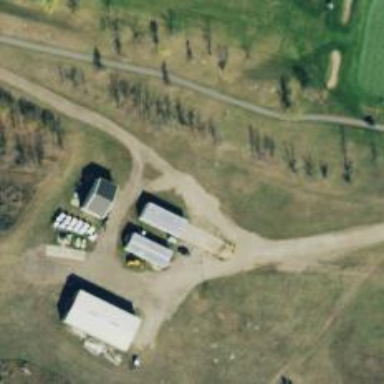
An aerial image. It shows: Path designed for golf carts.